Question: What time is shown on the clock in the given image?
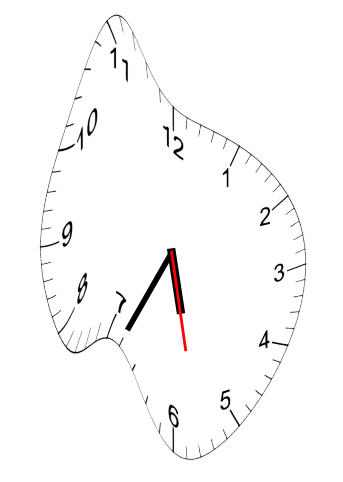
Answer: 05:34:28